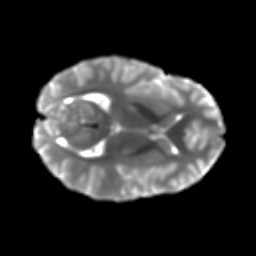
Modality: T2w
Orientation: axial
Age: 15
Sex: male
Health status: ill
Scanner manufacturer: ge
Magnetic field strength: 3 T
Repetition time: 6.752 s
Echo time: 0.079 s